Question: I've started recently using R to cluster my data. My purpose is to have a heatmap with the related dendrogram and to identify on the heatmap the clusters by squares.
So far I tried 'hclust' from 'gplots' package and I could draw rectangles on the dendrogram with the code below:
'''
a <-read.table ("test.txt", header = TRUE)
b <- as.dist(a)
dend <- hclust(b, method = "complete")
plot(dend)
groups <- cutree(dend, k=3)
rect.hclust(dend, k=3, border = "green")
'''
My test.txt file look like this:
'''
a b c d e f
a 1 0.1 0.9 0.5 0.65 0.9
b 0.1 1 0.39 0.83 0.47 0.63
c 0.9 0.39 1 0.42 0.56 0.84
d 0.5 0.83 0.42 1 0.95 0.43
e 0.65 0.47 0.56 0.95 1 0.14
f 0.9 0.63 0.84 0.43 0.14 1
'''
I tried this code that works to obtain a dendrogram and the related clusters.

What I really want is something similar but with the heatmap. I would like the heatmap with squares around the clusters and the lists of the members of the different clusters. The heatmap should look like this:
As I work with large data (a 5200 x 700 matrix), I need a way to save the lists of members from each cluster.
I tried also 'pheatmap' from the 'pheatmap' package but I'm not sure about clustering and I cannot have rectangles around clusters.
I'll be very happy to welcome suggestions and comments.
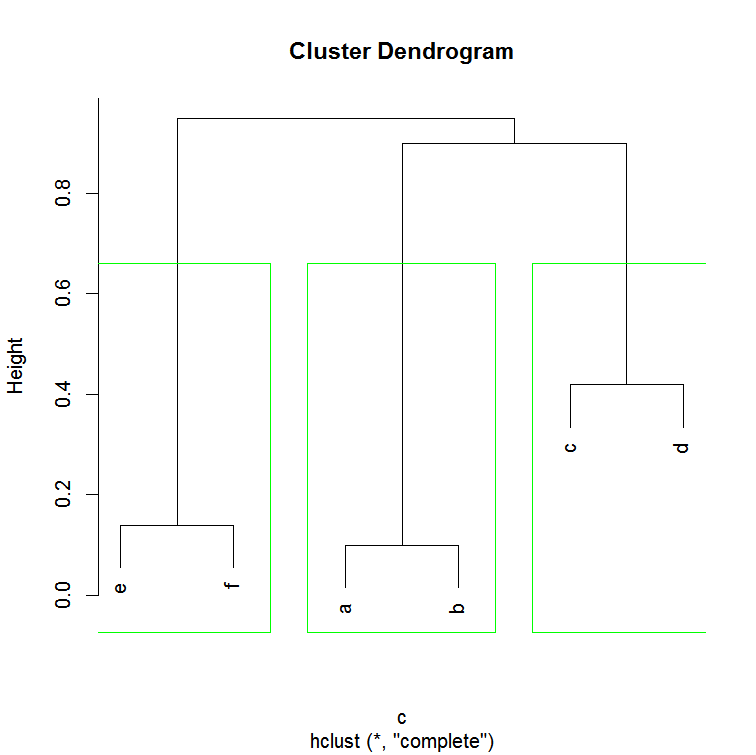
Answer: Are you looking for something like this? I created the rectangle by hand, and you may be looking for R to do so, and for the three clusters above.
'''
data <- read.table(file = "clipboard") # copied your test.txt file from above
data.m <- melt(data)
ggplot(data.m, aes(x=variable, y=value, fill=value)) + geom_tile() +
scale_fill_gradient(low="red", high="green") +
annotate("rect", xmin = min(as.integer(data.m$variable)), xmax = max(as.integer(data.m$variable)),
ymin = .01, ymax = .2, fill = "transparent", col="black", lwd=2)
'''